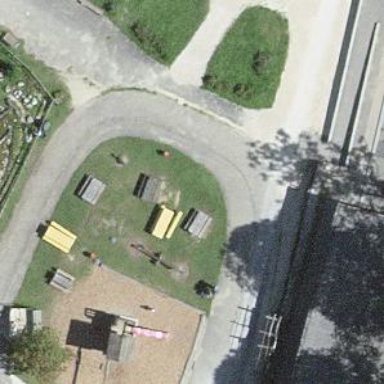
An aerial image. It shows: Picnic table located in leisure land area.